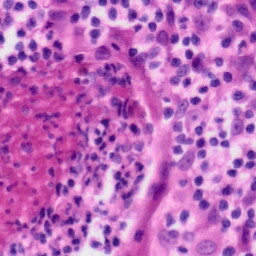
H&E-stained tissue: Tonsil